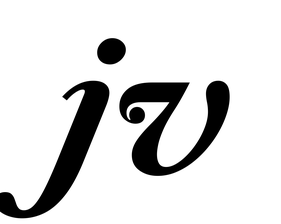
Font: LibreCaslonText-Italic_Bold_Italic